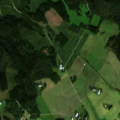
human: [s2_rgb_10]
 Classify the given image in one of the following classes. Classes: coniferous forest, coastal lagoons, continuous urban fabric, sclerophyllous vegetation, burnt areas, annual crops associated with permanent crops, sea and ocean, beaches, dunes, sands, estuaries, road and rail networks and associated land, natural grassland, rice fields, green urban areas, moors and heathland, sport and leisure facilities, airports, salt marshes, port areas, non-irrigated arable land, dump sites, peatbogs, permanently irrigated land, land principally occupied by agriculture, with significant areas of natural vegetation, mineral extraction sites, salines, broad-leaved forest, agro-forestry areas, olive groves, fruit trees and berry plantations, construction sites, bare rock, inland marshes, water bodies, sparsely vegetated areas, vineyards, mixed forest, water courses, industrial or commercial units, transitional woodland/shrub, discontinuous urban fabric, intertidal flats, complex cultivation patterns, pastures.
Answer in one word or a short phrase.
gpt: non-irrigated arable land, land principally occupied by agriculture, with significant areas of natural vegetation, coniferous forest, mixed forest